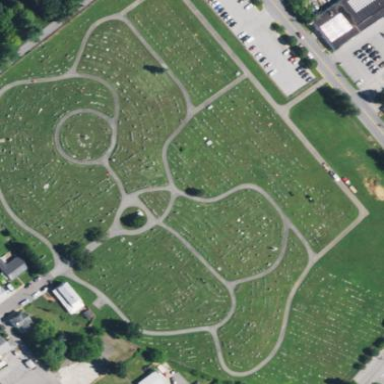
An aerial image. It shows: Cemetery or graveyard.